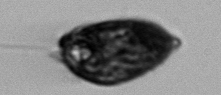
Label: Prorocentrum_micans